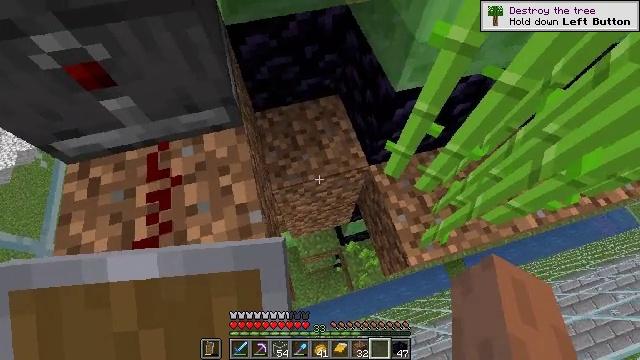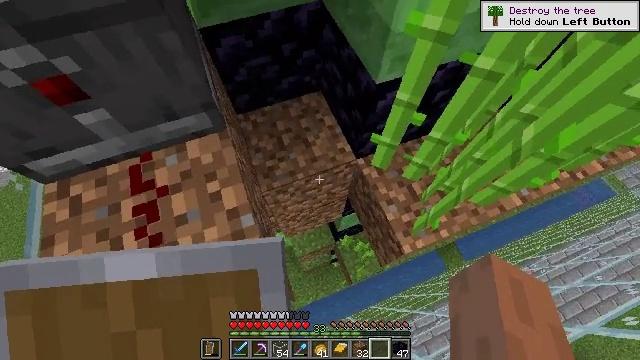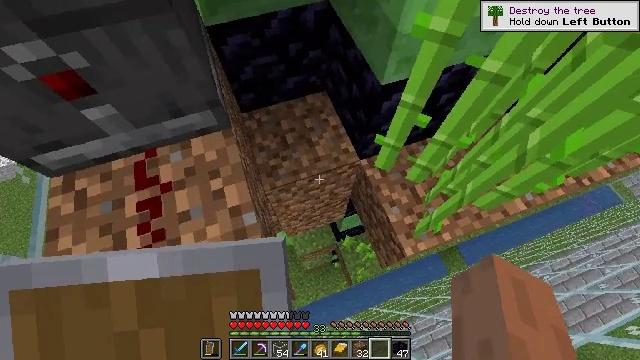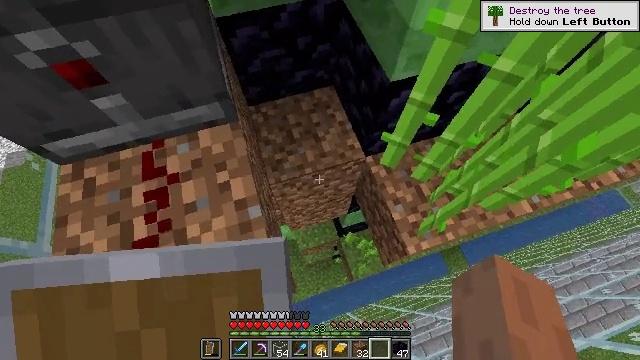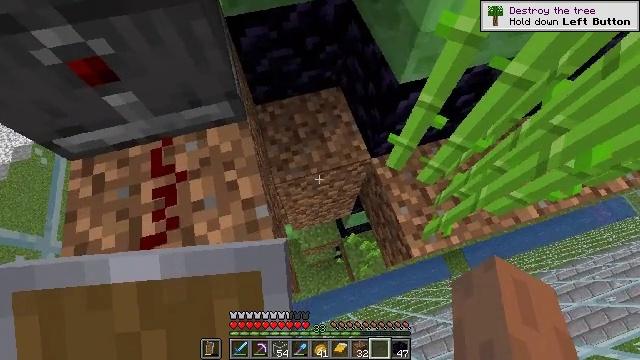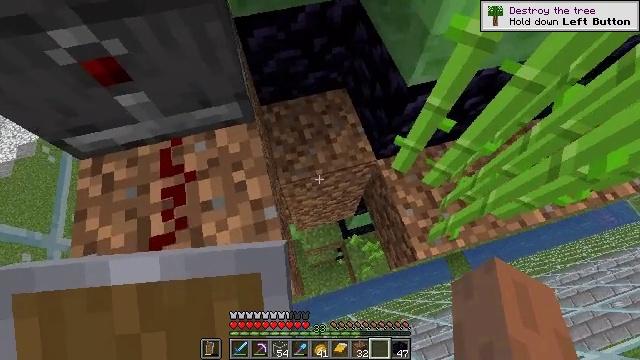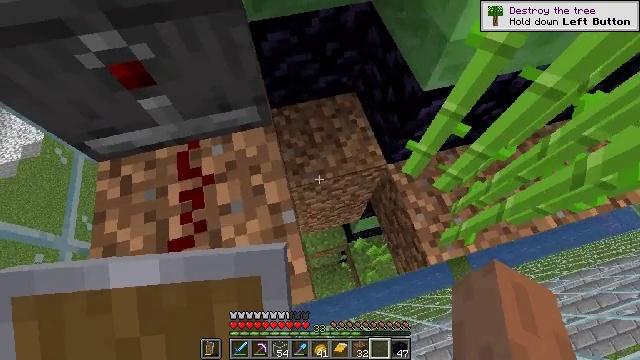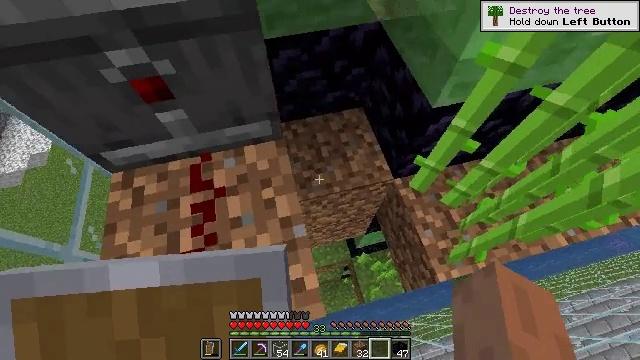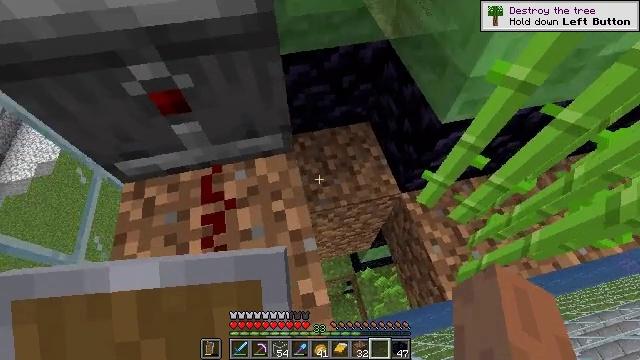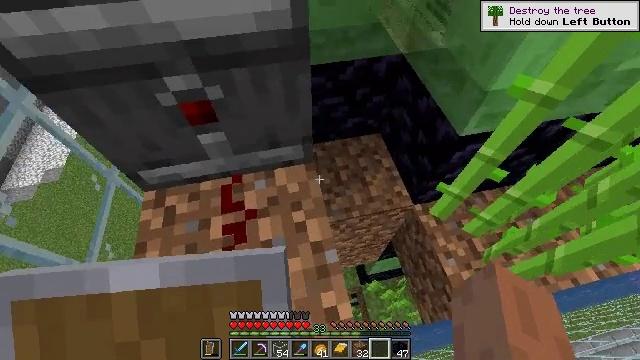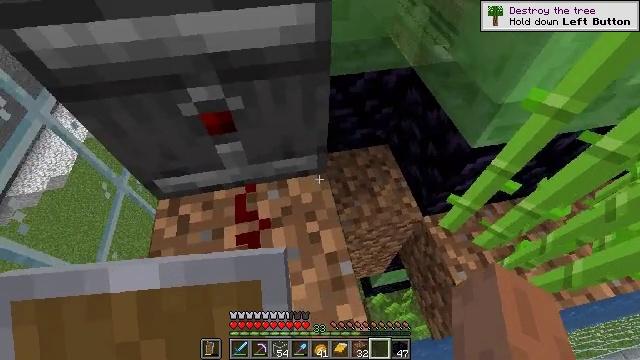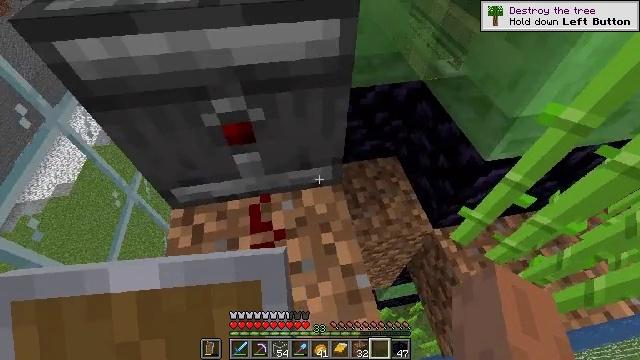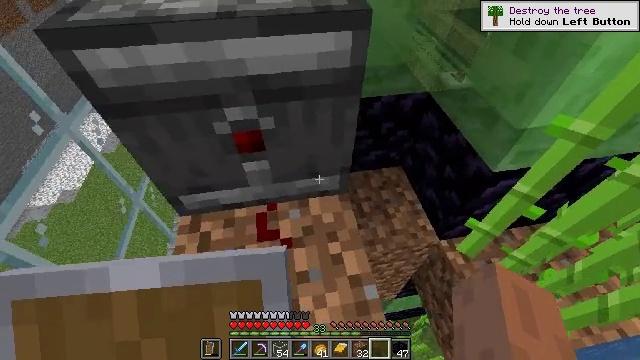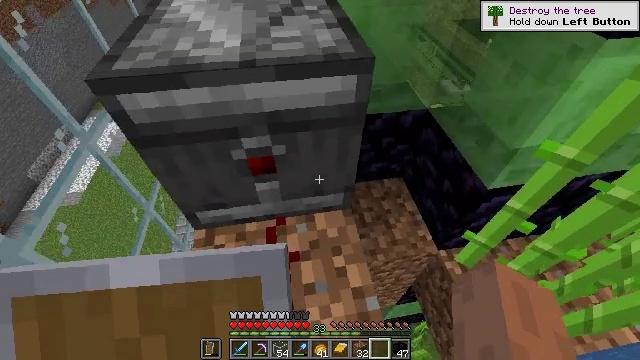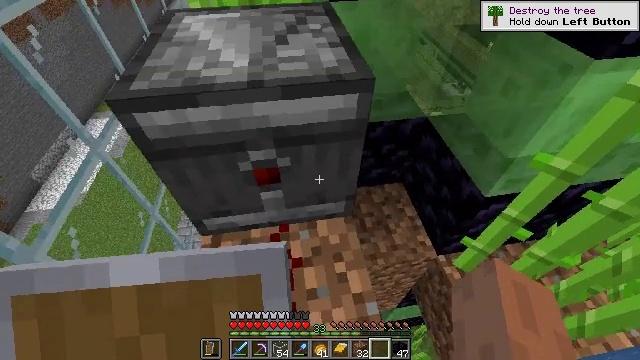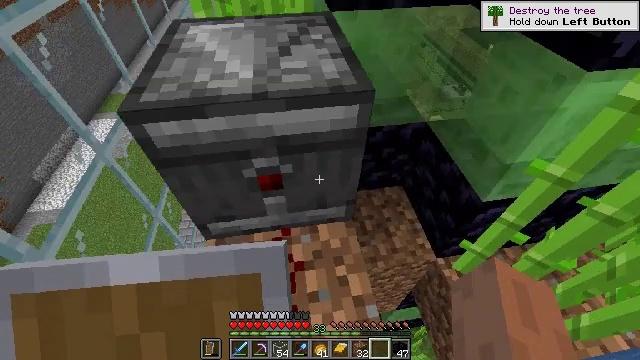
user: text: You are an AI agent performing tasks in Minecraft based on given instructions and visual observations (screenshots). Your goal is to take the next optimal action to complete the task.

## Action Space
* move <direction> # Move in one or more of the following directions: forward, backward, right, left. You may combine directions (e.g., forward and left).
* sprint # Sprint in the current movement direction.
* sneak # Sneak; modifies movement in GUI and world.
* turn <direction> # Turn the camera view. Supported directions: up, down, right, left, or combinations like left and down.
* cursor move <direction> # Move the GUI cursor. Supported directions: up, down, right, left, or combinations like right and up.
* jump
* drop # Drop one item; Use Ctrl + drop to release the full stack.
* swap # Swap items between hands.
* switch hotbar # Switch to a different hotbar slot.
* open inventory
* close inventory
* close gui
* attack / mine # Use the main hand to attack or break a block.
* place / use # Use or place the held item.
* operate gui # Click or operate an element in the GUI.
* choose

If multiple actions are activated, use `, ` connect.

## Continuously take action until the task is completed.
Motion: motion action
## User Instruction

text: Collect the observer.
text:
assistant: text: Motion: sneak, turn right
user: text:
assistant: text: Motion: sneak, turn left
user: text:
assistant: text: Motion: move left, sneak, turn left and down
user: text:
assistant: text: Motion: move left, sneak, turn left
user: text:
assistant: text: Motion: move left, sneak
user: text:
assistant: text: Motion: move left, sneak
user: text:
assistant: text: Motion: move left, sneak, turn up
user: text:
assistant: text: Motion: move left, sneak, turn left and up
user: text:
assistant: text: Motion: move left, sneak, turn up
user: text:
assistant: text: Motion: move left, sneak, turn up
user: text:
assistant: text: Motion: move left, sneak, turn up
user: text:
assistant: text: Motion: turn up
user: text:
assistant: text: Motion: no_op
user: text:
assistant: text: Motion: no_op
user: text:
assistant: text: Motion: no_op
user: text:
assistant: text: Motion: no_op
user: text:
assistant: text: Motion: no_op
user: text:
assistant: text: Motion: no_op
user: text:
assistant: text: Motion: no_op
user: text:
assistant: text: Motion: no_op
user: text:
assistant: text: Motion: move forward
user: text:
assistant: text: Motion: move forward
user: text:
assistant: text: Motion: move forward, turn left
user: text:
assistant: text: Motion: move forward and move left, turn left
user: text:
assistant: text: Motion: move left, turn left and down
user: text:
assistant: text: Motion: move left
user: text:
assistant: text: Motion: no_op
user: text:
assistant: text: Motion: no_op
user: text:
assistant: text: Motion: turn right and down
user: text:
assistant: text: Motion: turn right and down